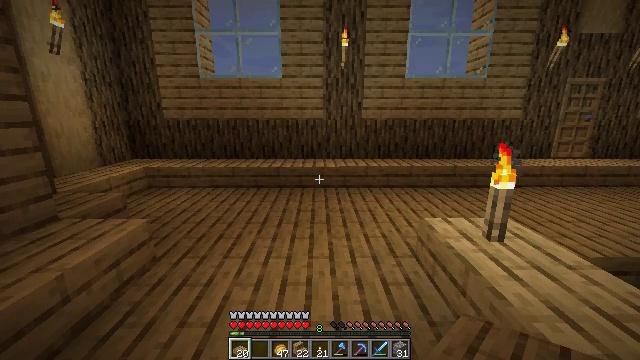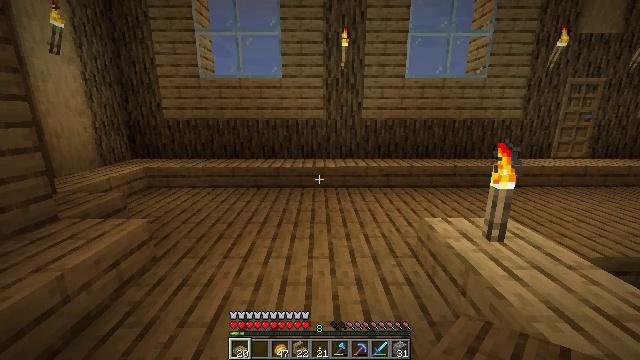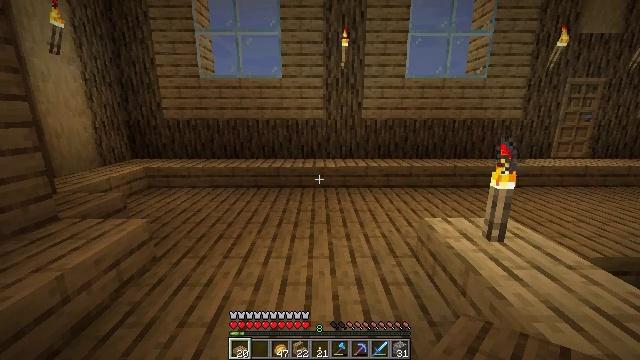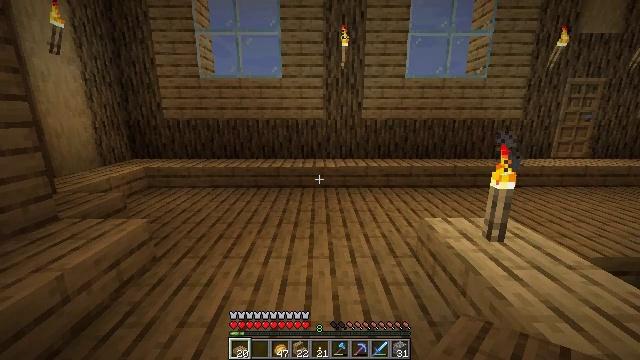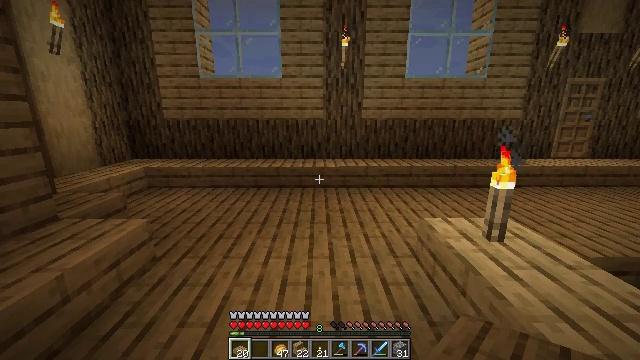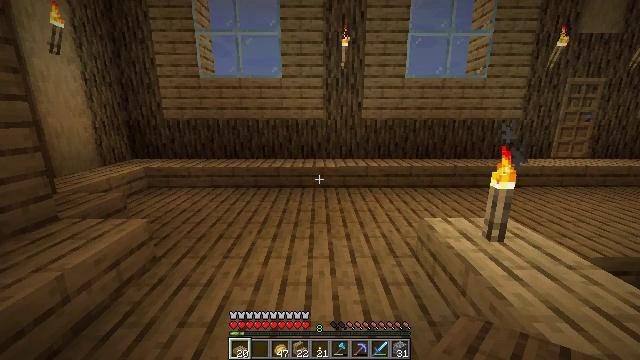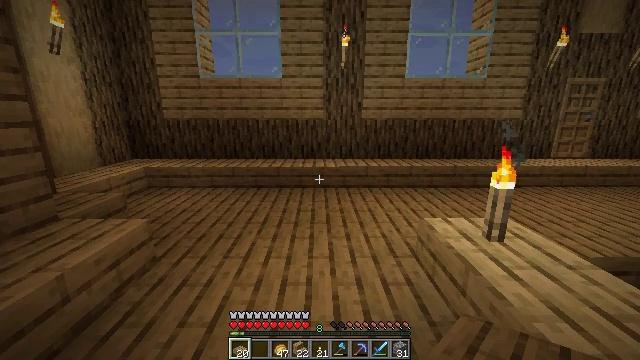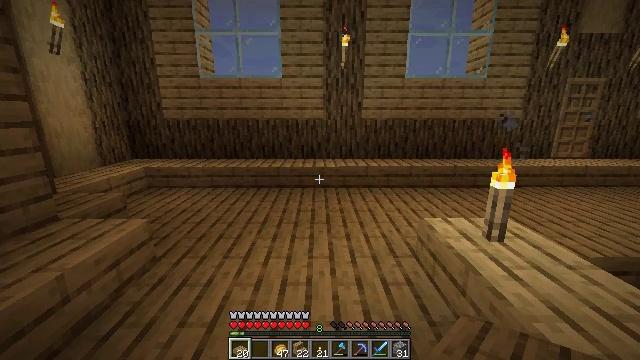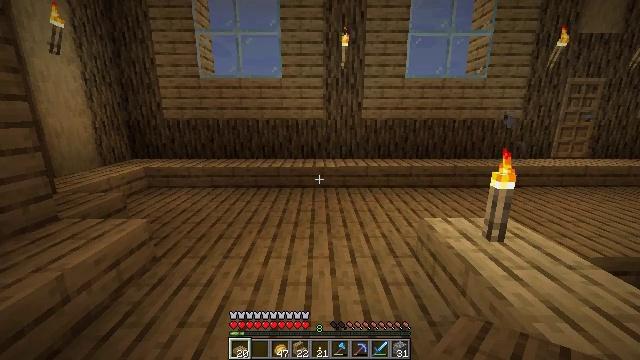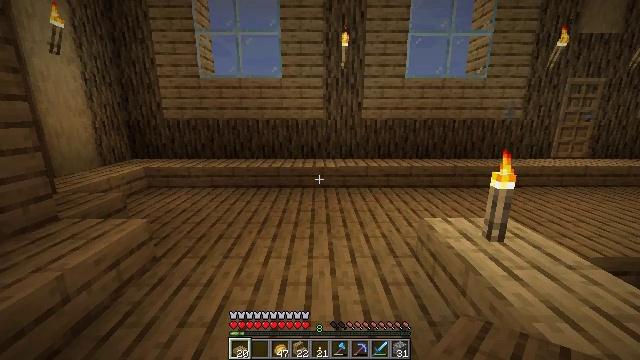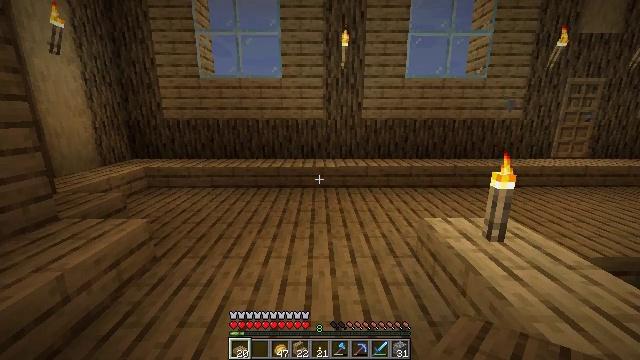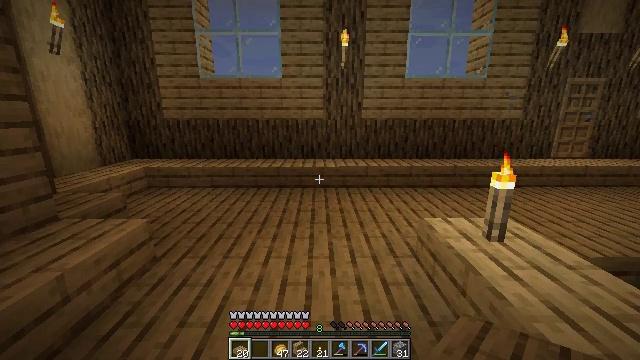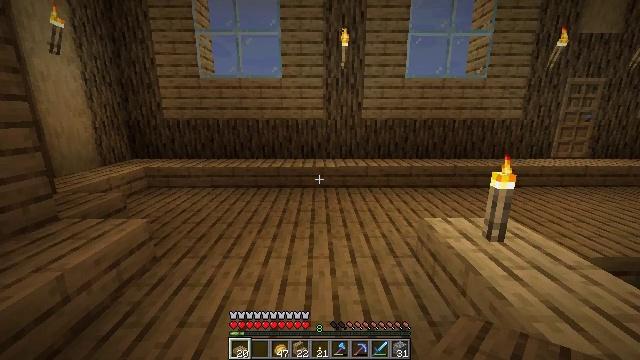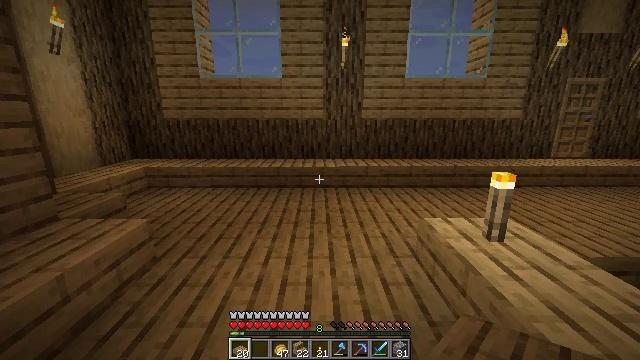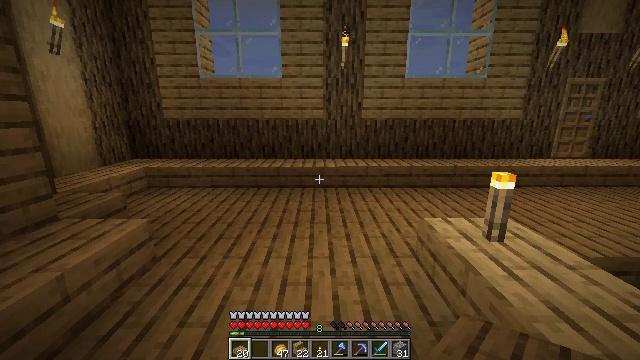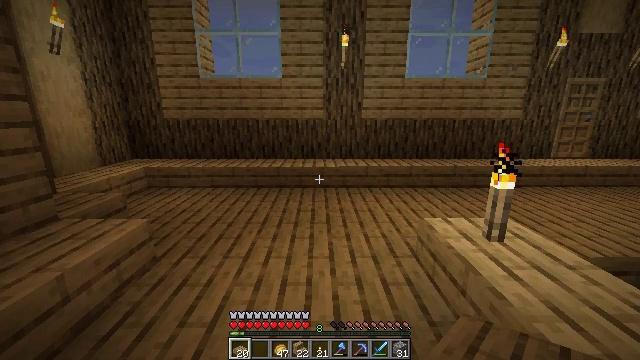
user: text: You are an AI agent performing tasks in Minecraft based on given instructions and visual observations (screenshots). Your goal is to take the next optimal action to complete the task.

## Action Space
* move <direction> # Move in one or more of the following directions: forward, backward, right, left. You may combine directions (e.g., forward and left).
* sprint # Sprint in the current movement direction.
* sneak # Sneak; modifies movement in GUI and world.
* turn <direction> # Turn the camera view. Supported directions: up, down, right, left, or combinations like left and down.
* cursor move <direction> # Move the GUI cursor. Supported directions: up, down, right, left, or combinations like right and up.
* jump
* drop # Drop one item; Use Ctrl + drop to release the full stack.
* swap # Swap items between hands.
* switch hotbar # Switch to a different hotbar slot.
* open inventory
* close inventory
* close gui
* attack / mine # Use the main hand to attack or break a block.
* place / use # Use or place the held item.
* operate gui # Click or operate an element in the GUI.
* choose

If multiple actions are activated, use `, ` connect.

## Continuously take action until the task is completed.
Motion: motion action
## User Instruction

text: Use iron ingots to craft iron bars.
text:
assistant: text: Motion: no_op
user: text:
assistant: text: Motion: no_op
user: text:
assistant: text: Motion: no_op
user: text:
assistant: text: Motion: no_op
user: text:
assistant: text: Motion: no_op
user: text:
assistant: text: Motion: no_op
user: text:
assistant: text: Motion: no_op
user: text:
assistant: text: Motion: no_op
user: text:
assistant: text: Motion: no_op
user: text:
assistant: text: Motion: no_op
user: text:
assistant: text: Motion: no_op
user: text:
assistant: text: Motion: no_op
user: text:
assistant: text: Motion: no_op
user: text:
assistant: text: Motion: no_op
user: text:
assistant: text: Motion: no_op
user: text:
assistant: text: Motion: no_op
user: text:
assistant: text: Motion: no_op
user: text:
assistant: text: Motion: no_op
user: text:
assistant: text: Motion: no_op
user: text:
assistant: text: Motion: no_op
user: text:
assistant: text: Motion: no_op
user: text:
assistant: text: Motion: no_op
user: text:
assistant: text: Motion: no_op
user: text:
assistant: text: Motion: no_op
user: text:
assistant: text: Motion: no_op
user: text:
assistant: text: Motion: no_op
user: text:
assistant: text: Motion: no_op
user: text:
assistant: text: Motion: no_op
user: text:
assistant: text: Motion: no_op
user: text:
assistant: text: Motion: no_op